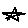
Label: star